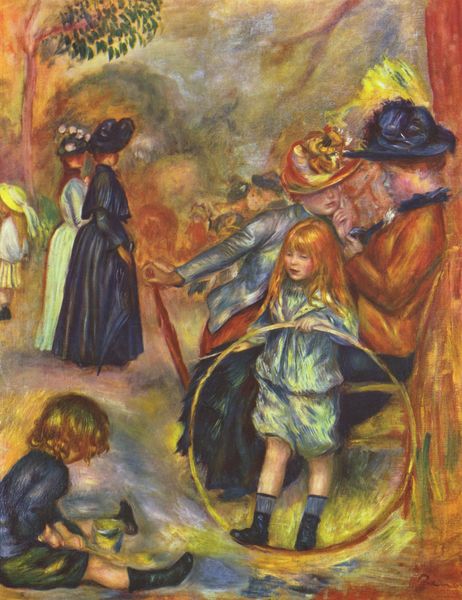
Titel: Im Jardin du Luxembourg
Künstler: Pierre Auguste Renoir
Standort: Saint-Prex
Institution: Privatsammlung
Schlagwörter: baum, blau, blätter, feder, gemälde, himmel, laub, mann, weiß, bäume, frauen, gelb, grün, impressionismus, menschen, mädchen, sand, sitzen, äste, auguste renoir, blumen, braun, bunt, damen, frankreich, frau, haar, hut, hüte, kleid, kleider, orange, reden, renoir, schmuck, schwarz, stuhl, zeichnung, park, regenschirm, rot, schirm, wiese, gesellschaft, gespräch, malerei, rock, schleife, blond, hose, jung, federn, lang, stehen, bild, signatur, öl, baumstamm, natur, stamm, zweige, hütte, boden, haare, sitzend, familie, kind, mutter, locken, rosa, scheitel, kinder, kreis, stock, garten, beine, farbig, sommer, beobachten, schuhe, hosen, jungen, farben, lila, violett, ausflug, spazieren, bank, rad, promenade, duktus, spielen, freizeit, vergnügen, sitzt, pastellfarben, junge, ring, striche, leuchten, rothaarig, spiel, knabe, spaziergang, bub, munch, stiefel, kurz, sonntag, rote haare, rötlich, reif, matrosenkleid, spaziergänger, lupe, eimer, louvre, reifen, kreisel, rote, matisse, spielzeug, bube, erwachsene, mütter, kinderspiel, coule de paris, pastel, lau, pastelle, güte, spielende kinder, konversation, gouvernante, amusement, schliefe, frauenhüte, hulla hop, auguste, bl#tter, 1870, schimr, erzieherung, impressioistisch, hutputz, redeb, eimr, flanierende frauen